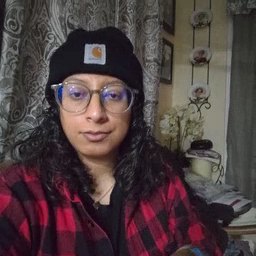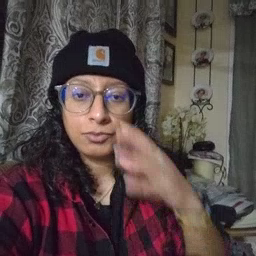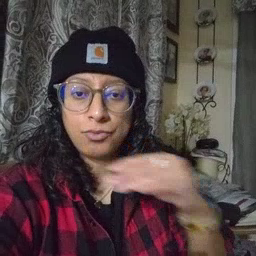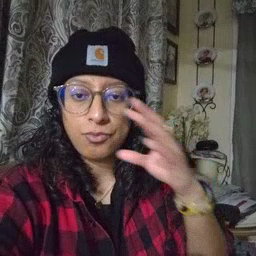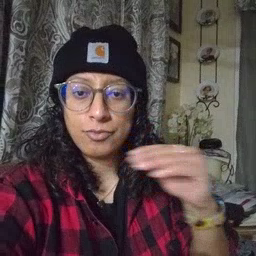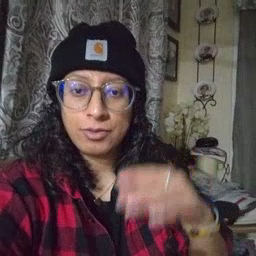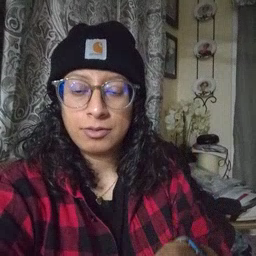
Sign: story